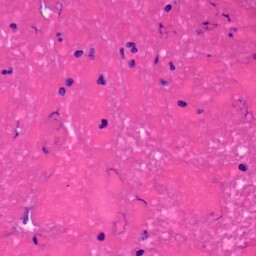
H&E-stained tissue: Pancreatic